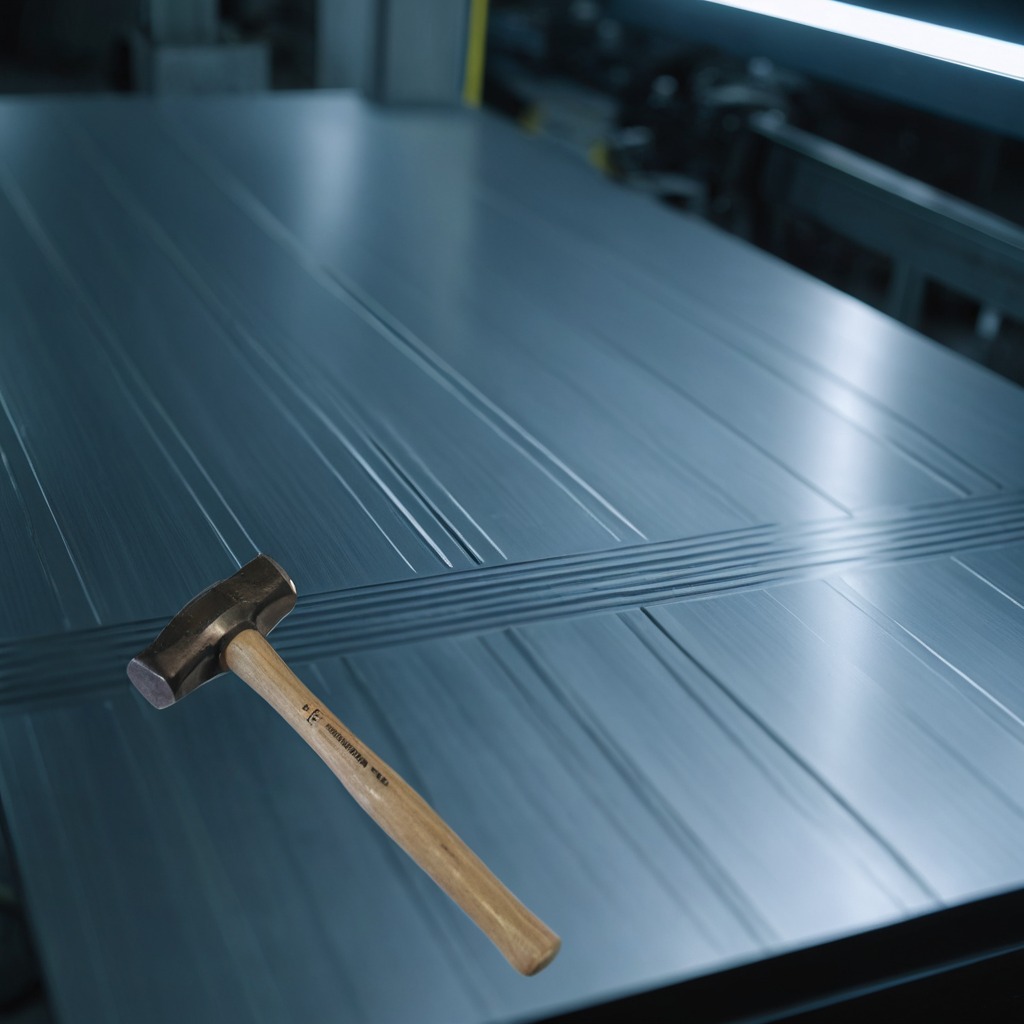
A hammer is lying on a metal table in a machine shop under fluorescent lights.